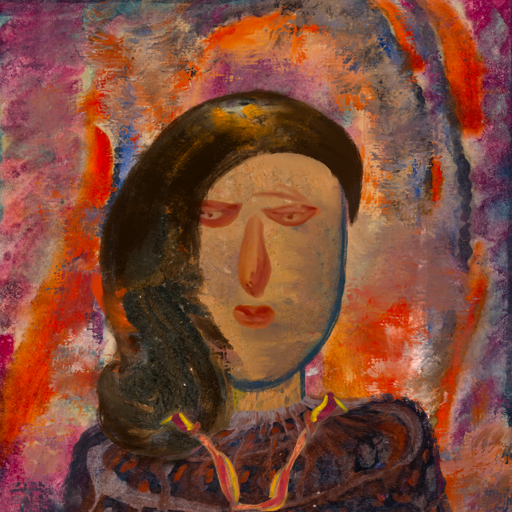
Background: Experience, Head And Neck Front: In_The_Sun, Face Front: Pious_Lady, Bust: Hypocrite, Hair Front: Gypsy_Queen, Head Accessory: Blank, Second Necklace: Gypsy_Mother_1, Necklace: Blank, Baby: Blank